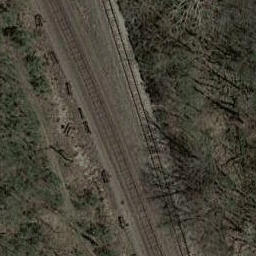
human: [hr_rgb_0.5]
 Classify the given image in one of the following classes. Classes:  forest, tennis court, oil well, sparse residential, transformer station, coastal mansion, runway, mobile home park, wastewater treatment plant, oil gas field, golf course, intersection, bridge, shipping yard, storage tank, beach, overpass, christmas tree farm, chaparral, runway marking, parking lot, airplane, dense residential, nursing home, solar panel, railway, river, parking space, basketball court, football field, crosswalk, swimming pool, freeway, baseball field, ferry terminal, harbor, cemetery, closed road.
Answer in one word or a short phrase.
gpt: railway